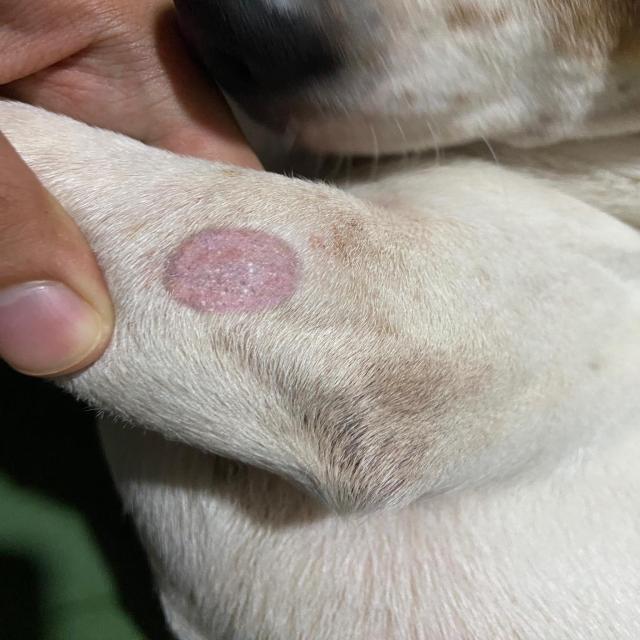
Canine ringworm (Dermatophytosis) — fungal infection caused by Microsporum or Trichophyton. Presents with circular alopecia, scaling, crusting, and broken hairs.